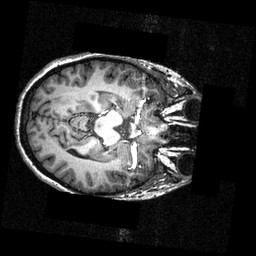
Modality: T1w
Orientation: axial
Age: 23
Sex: female
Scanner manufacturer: siemens
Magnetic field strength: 3.951 T
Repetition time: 1.5 s
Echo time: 0.00335 s